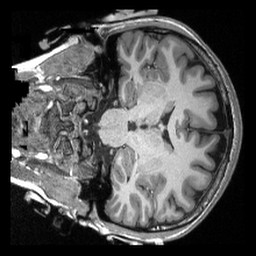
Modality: T1w
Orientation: coronal